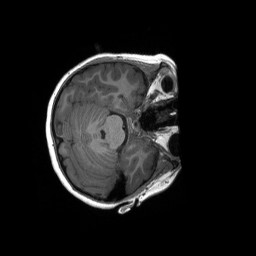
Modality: T1w
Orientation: axial
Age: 8
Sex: female
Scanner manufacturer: siemens
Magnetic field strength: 3 T
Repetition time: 2.3 s
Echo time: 0.00232 s